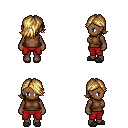
a pixel art fantasy rpg character, female body template, human, dark skin, brown sleeveless shirt, red pants, blonde swoop hairstyle, gray slippers, four views (front, back, left, right), 2x2 character sprite sheet, small pixel art, hard edges, no anti-aliasing